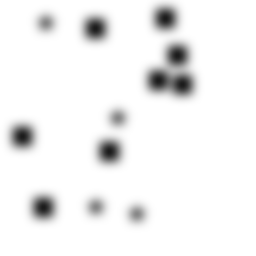
Squares: 8
Triangles: 0
Stars: 4
Total shapes: 12